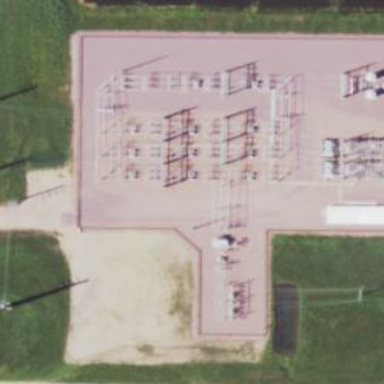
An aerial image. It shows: Switch for power supply.